This continuous-wavelet-transform scalogram was computed from a bearing vibration snapshot. What is the most likely bearing condition (normal, inner_race, outer_race, ball)?
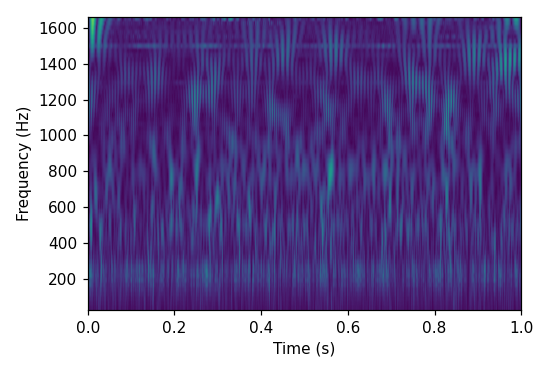
Answer: normal